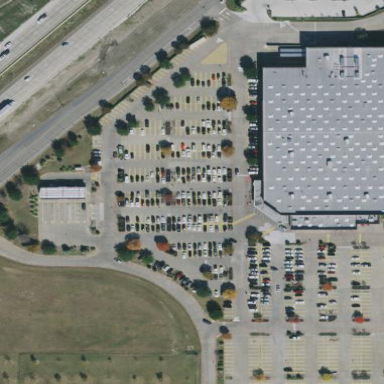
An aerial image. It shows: Parking area.